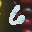
Label: 6